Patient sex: F
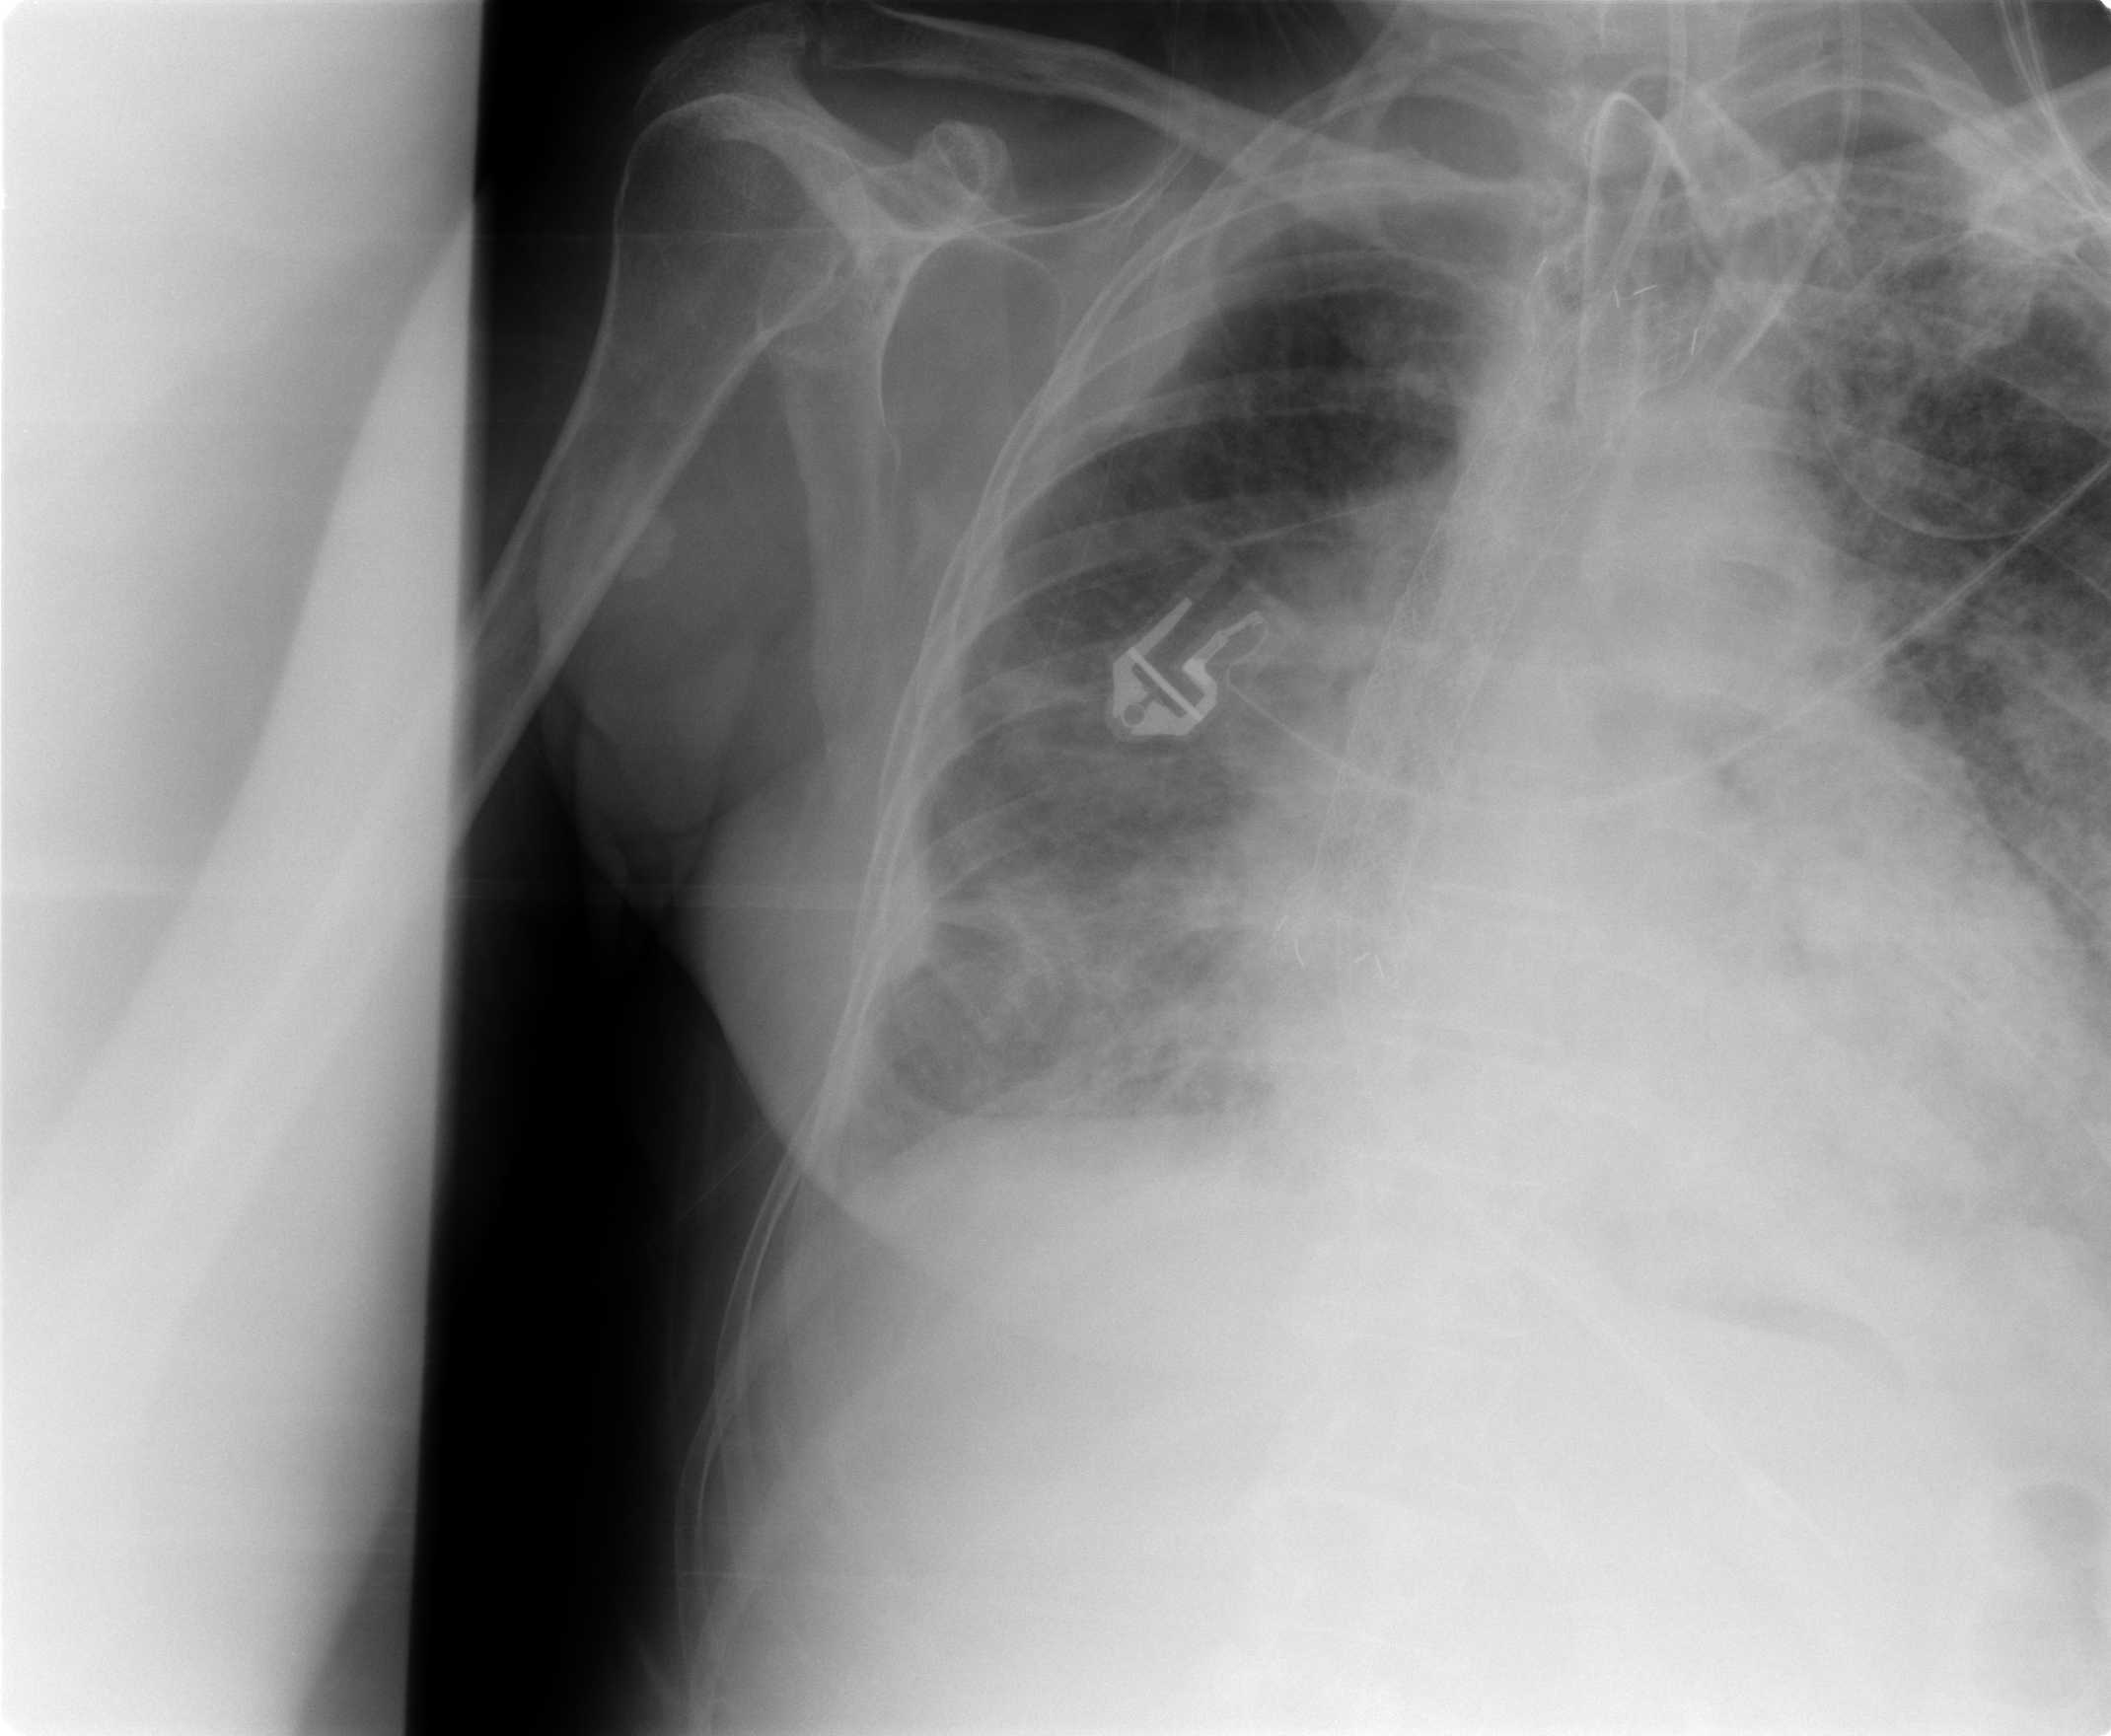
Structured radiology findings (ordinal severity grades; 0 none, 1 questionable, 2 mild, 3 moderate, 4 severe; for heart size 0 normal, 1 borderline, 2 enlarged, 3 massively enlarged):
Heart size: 2
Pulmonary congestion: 2
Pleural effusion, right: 2
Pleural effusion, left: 2
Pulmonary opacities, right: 2
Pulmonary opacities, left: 3
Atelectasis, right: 3
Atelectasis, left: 2